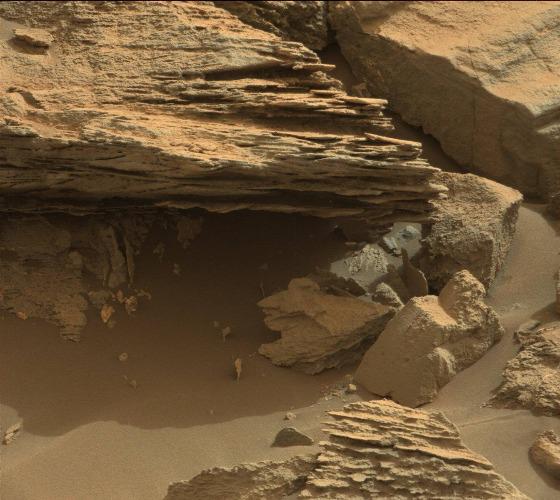
Terrain classes present: Bedrock, Gravel / Sand / Soil, Rock, Shadow